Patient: sex M, age 26
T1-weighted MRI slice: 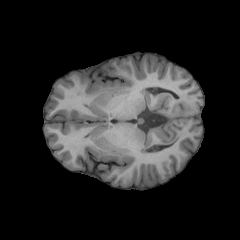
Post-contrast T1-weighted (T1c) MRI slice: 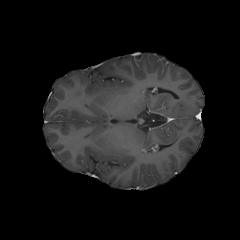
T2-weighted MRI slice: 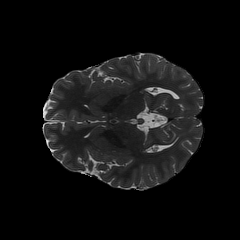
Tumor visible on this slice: no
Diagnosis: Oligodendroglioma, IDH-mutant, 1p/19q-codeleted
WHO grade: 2